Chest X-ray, AP view. Patient: 46 years old, sex F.
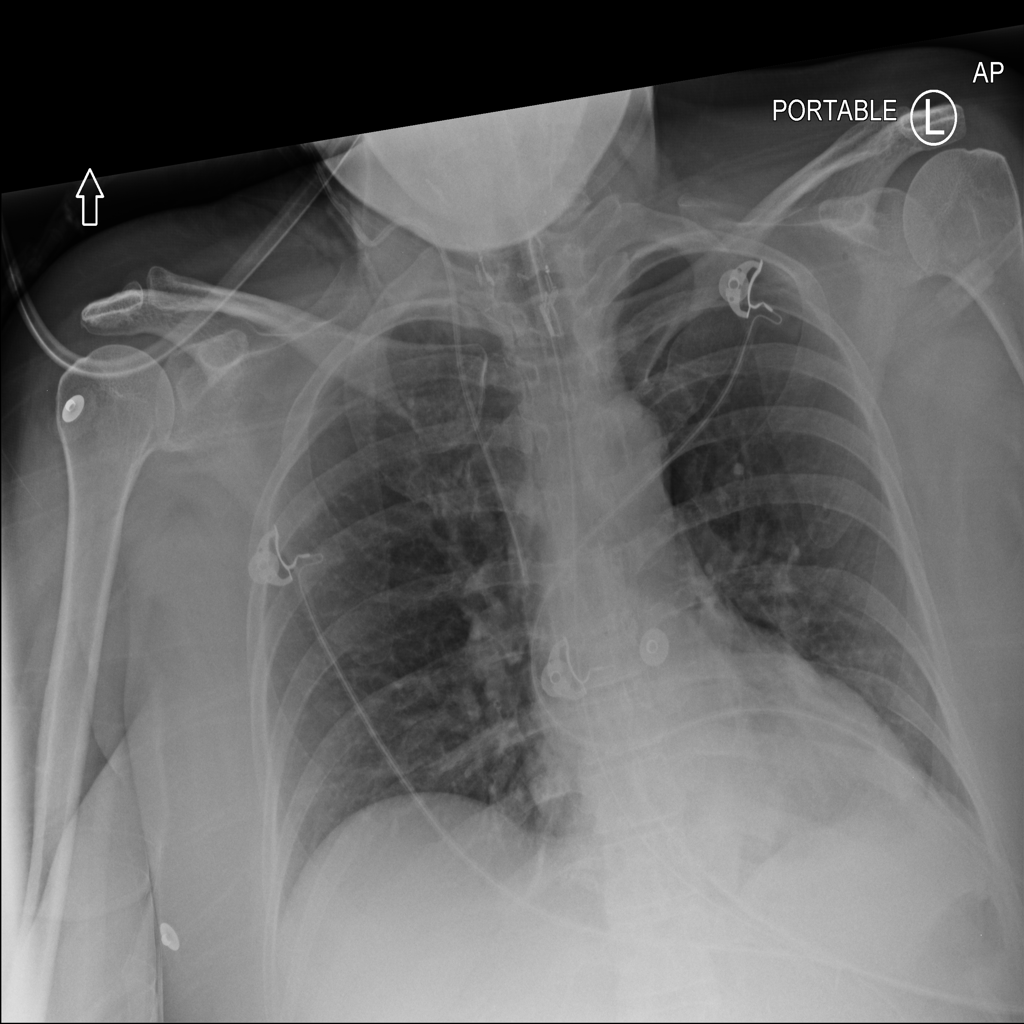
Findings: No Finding